Question: I am getting a strange error when I submit my application via application loader tool.
> The resulting API analysis file is too large. We were unable to
validate your API usage prior to delivery. This is just an
informational message.
The application gets submitted to iTunes Connect and I am able to test it via TestFlight.
What is the reason behind this error? Also, is there a risk of my app getting rejected because of this ?
Copy of the error message is below.

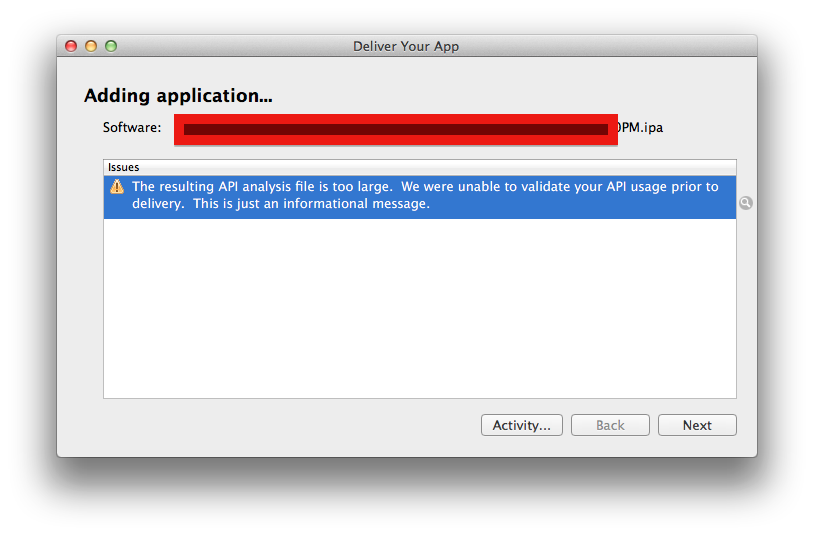
Answer: As it mentions already, it's just an informational message. You don't need to worry about rejection because of this.
What it means is that it cannot do API analysis before upload. It does this analysis to check if you use any restricted API's from the SDK. So it could warn you and allow you to fix it before uploading. Since it's too large, you will get the warnings (if any) about API usage by email within half an hour or so after submission since the analysis will be done on the Apple servers.